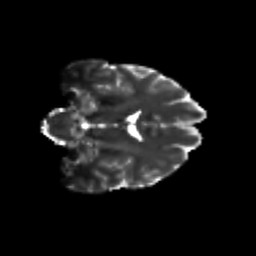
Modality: T2w
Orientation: coronal
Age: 24
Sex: male
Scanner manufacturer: siemens
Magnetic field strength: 3 T
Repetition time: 3.5 s
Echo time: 0.125 s